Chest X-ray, PA view. Patient: 58 years old, sex F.
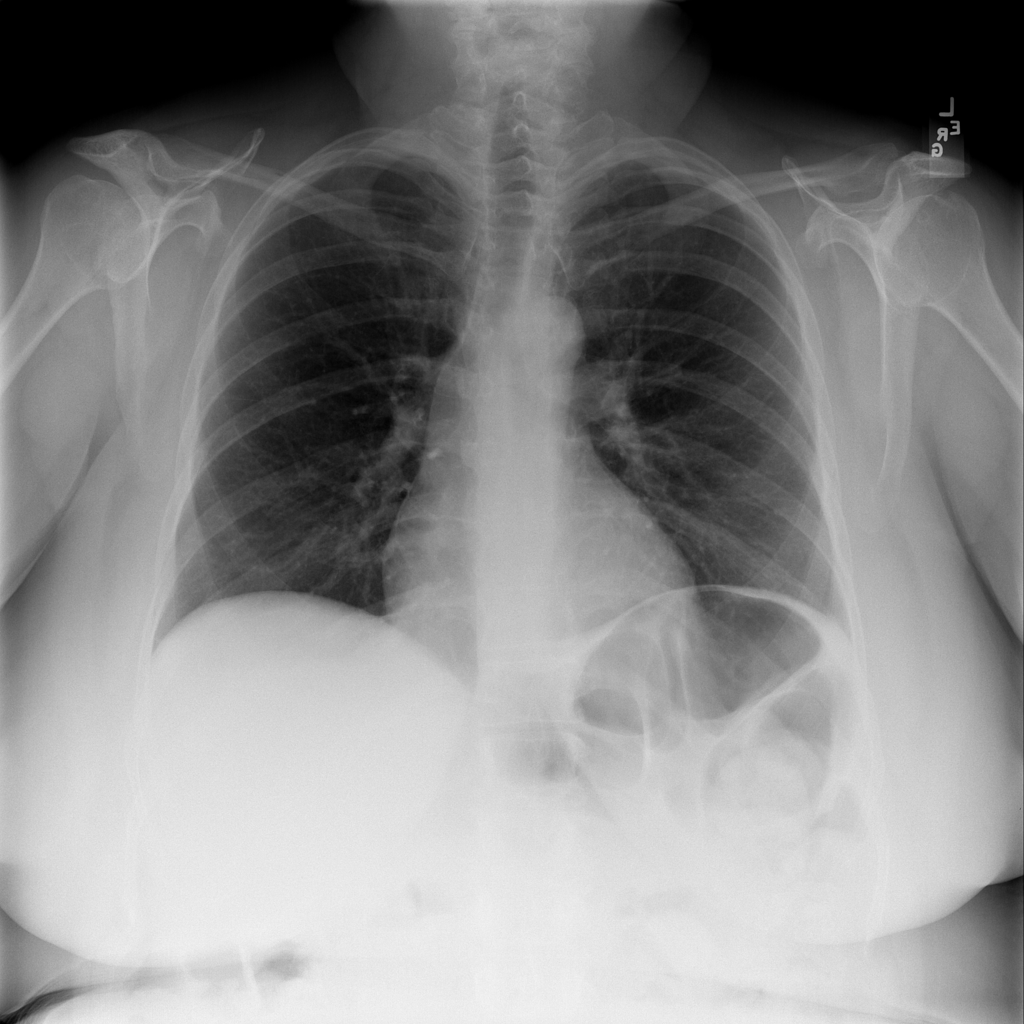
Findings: No Finding